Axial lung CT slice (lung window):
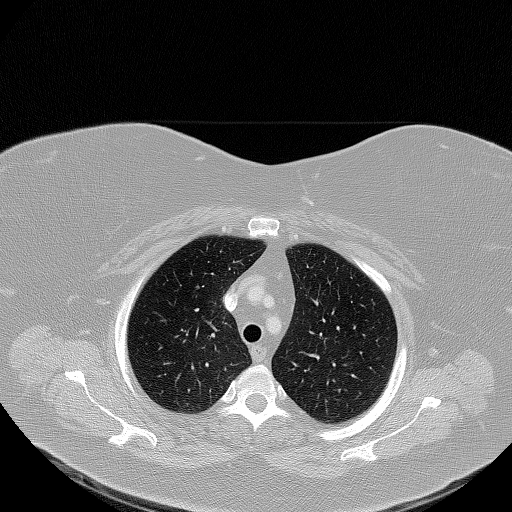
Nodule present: no